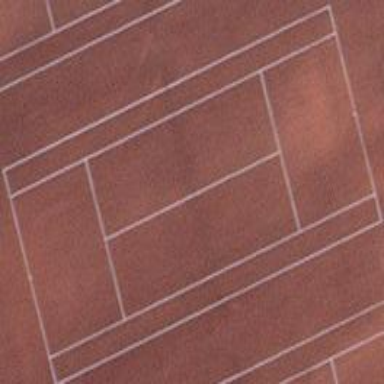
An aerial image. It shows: Clay tennis court on the leisure land pitch.